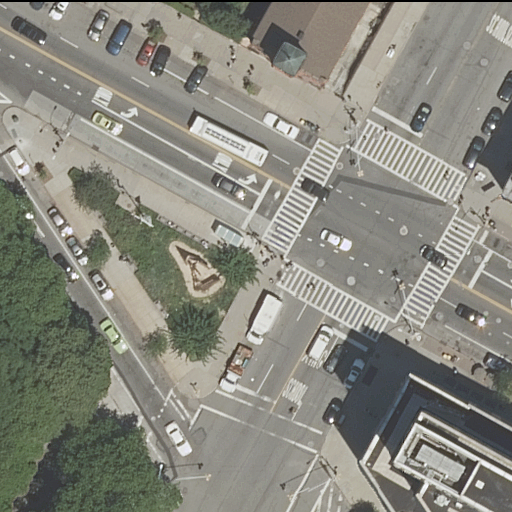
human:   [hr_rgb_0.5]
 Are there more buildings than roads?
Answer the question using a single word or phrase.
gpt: no

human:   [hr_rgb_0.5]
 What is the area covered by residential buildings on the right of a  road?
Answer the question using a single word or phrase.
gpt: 819m2

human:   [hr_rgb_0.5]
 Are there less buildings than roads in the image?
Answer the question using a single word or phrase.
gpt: yes

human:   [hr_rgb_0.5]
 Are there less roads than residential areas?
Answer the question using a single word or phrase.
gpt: no

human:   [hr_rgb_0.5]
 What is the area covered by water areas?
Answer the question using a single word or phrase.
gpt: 0m2

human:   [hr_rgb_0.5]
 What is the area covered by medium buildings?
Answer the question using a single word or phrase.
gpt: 245m2

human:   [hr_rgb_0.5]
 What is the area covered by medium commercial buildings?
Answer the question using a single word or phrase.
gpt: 0m2

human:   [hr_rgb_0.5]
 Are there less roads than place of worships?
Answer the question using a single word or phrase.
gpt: no

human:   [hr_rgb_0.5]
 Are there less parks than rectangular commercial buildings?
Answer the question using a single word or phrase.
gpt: no

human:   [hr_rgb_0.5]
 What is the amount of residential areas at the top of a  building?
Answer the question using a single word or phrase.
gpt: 1

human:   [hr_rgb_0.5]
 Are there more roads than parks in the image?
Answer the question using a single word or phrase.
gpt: yes

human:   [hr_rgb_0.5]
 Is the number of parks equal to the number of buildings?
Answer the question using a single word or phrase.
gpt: no

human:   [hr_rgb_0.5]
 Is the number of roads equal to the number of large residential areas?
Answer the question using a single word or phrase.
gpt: no

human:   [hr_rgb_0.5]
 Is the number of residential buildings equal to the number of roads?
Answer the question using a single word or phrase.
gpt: no

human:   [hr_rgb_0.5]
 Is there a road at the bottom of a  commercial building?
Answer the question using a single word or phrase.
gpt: no

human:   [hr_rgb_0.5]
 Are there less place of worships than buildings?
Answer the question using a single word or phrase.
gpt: yes

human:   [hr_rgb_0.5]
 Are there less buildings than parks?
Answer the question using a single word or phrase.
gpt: no

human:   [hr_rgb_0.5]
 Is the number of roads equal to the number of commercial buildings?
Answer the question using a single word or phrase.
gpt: no

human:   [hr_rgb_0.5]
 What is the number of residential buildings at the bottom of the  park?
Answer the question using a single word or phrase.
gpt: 1

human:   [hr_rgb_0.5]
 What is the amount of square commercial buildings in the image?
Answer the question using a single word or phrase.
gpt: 0

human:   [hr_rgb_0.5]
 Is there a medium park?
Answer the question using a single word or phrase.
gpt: yes

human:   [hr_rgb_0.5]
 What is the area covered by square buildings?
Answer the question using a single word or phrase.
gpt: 0m2

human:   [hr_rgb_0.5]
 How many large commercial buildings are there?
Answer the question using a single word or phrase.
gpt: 0

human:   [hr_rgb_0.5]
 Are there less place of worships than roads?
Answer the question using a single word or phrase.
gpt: yes

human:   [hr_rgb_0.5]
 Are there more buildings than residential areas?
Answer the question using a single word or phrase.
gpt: yes

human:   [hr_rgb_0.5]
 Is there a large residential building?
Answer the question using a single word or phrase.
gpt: yes

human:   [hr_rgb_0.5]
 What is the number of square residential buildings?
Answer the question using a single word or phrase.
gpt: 0

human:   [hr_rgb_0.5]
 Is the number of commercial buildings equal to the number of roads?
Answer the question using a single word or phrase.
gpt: no

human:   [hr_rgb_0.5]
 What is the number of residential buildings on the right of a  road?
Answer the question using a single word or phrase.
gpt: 4

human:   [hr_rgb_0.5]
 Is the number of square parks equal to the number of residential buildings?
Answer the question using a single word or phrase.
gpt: no

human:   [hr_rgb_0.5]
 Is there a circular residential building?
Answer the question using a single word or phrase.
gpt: no

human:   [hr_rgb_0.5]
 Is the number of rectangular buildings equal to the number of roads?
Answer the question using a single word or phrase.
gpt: no

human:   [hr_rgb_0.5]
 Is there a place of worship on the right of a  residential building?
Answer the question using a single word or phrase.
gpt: yes

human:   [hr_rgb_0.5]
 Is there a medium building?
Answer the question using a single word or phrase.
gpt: yes

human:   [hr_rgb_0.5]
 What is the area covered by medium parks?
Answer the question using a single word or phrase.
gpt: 498m2

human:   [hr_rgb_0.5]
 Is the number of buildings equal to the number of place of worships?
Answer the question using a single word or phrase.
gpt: no